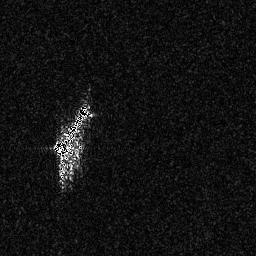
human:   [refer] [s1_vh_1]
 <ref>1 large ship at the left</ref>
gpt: <box>[[19, 39, 35, 59, 0]]</box>